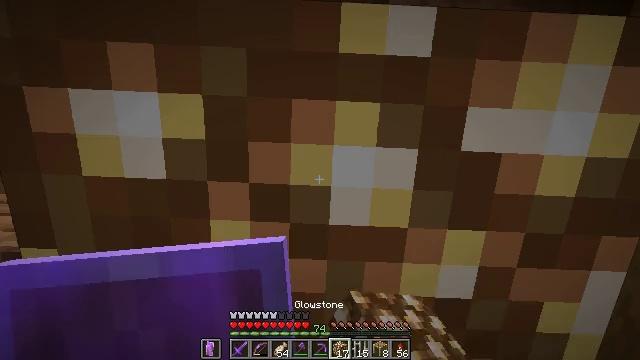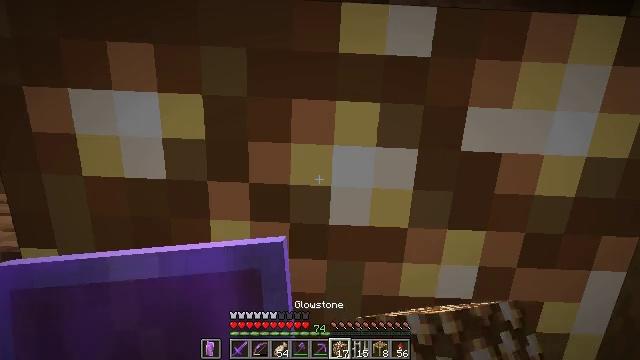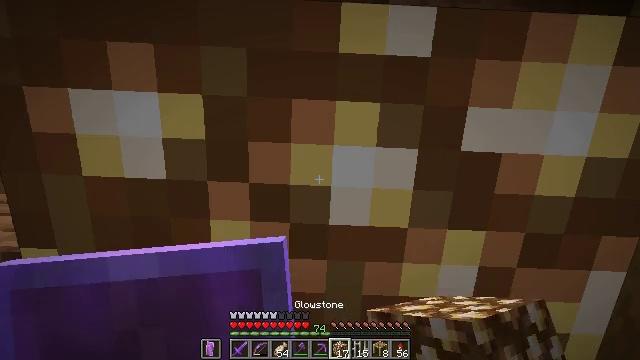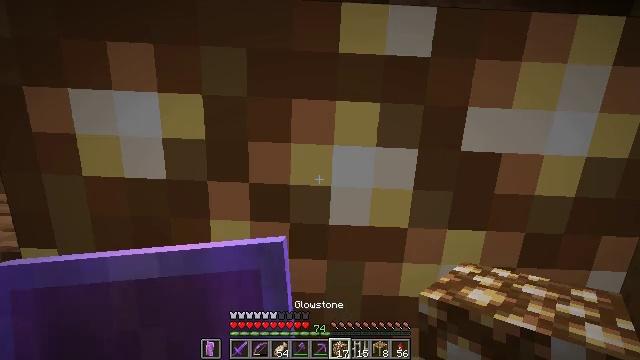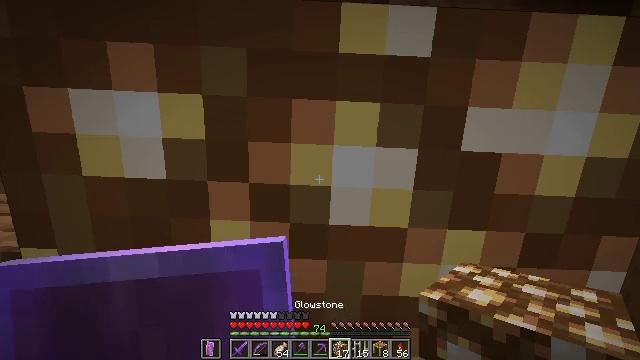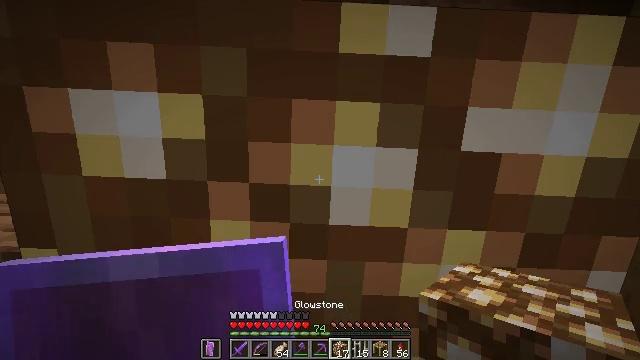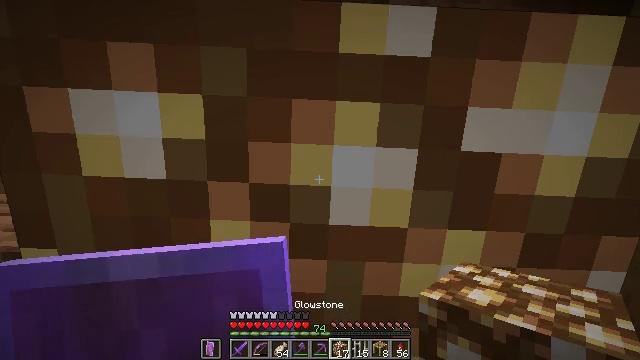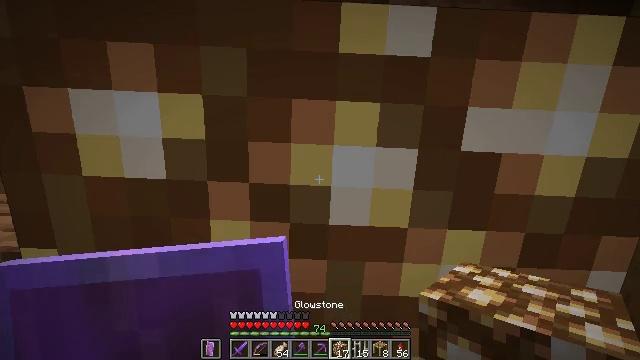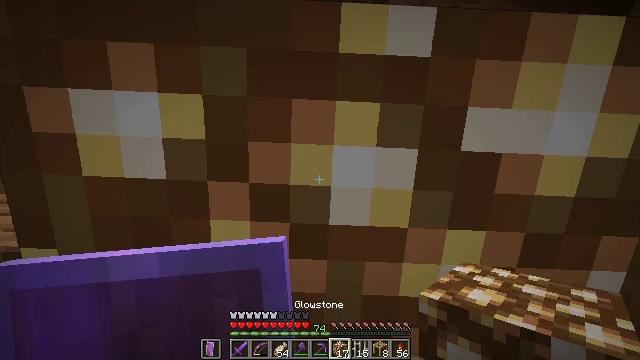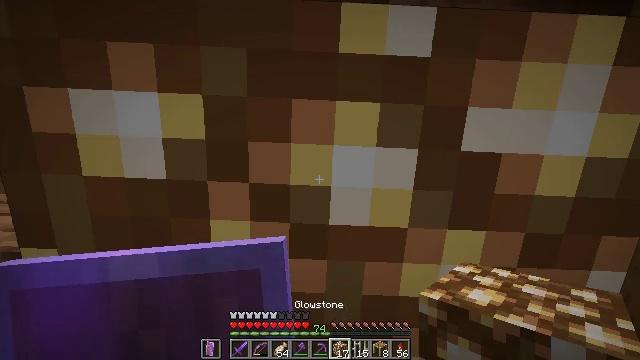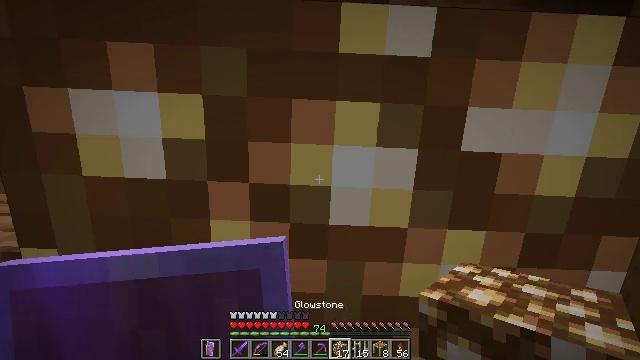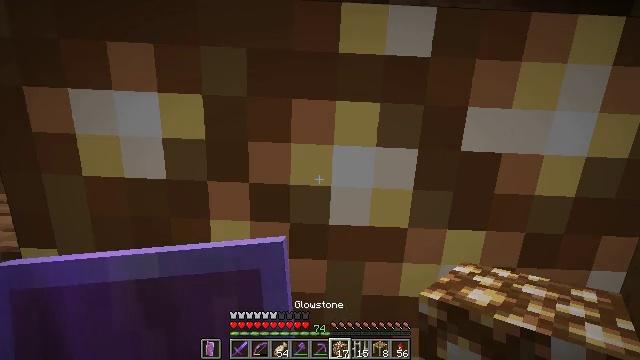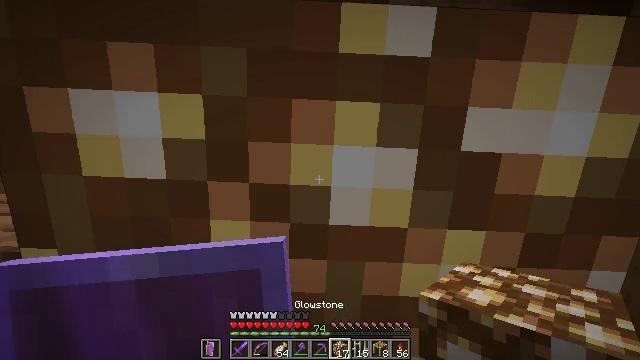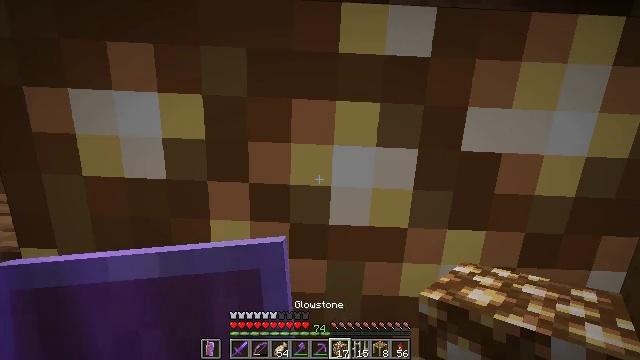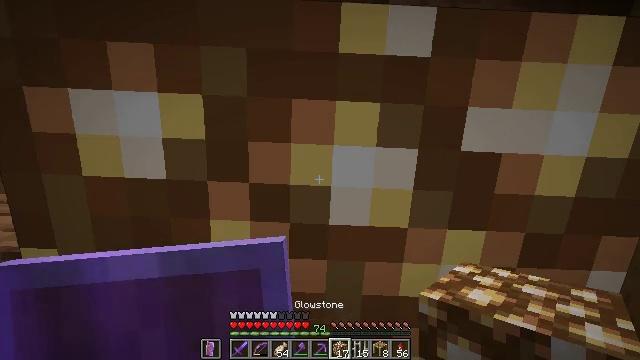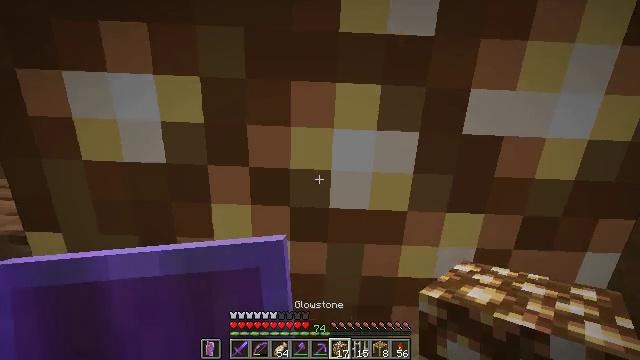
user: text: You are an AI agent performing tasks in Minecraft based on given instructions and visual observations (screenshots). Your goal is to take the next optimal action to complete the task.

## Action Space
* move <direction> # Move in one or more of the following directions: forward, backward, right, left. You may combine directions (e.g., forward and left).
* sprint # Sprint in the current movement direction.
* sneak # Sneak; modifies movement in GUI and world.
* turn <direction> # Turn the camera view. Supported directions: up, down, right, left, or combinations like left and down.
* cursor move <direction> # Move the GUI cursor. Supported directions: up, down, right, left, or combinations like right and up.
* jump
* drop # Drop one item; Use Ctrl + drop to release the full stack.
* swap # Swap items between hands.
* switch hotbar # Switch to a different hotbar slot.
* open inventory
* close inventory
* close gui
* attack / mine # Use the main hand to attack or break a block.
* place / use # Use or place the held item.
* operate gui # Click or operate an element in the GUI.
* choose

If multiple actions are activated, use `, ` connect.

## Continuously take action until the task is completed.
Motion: motion action
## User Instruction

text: Gather glowstone for crafting.
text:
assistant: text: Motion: no_op
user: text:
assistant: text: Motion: no_op
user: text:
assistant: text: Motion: no_op
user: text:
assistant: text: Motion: no_op
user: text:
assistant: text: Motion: no_op
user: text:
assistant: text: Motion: no_op
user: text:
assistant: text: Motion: no_op
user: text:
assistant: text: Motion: no_op
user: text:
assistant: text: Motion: no_op
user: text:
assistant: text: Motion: no_op
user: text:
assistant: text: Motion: no_op
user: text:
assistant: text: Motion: no_op
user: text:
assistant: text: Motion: no_op
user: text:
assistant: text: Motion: no_op
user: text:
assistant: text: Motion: turn down
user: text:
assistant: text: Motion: turn down
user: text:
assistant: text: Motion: move back
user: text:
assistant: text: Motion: move back
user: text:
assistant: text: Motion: move back
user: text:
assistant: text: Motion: move back
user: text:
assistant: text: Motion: move back
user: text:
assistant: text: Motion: move back
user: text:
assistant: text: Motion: move back
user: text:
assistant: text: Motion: move back
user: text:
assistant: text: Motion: move back
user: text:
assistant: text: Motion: move back
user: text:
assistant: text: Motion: move back
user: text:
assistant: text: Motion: move back, turn left and down
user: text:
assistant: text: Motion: move back, turn left and down
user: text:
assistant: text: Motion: move back, turn down